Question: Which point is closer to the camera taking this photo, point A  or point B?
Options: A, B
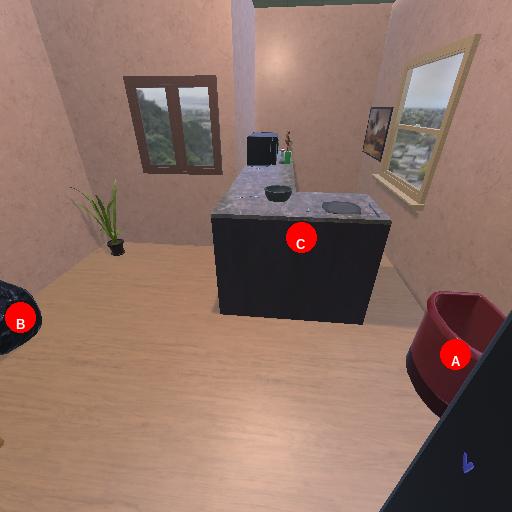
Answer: A